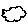
Label: cloud